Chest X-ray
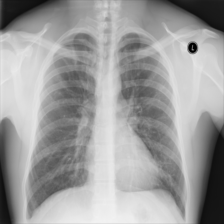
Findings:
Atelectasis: negative
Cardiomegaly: negative
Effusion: negative
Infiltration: positive
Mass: negative
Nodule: negative
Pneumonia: negative
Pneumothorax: negative
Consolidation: negative
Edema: negative
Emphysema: negative
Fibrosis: negative
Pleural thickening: negative
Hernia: negative